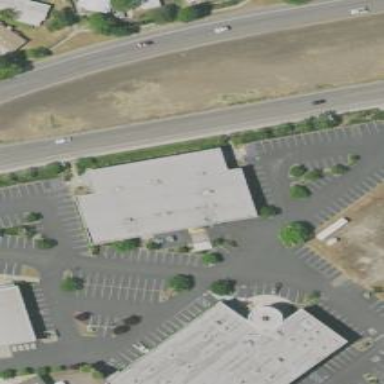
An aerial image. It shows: Building.